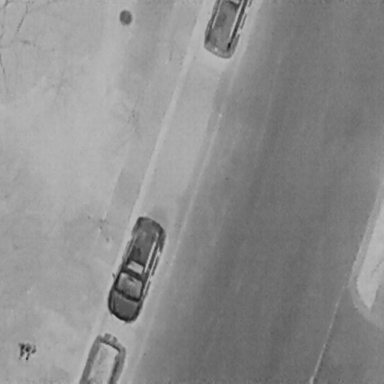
There are five objects shown in the infrared image, including two People, and three Cars.